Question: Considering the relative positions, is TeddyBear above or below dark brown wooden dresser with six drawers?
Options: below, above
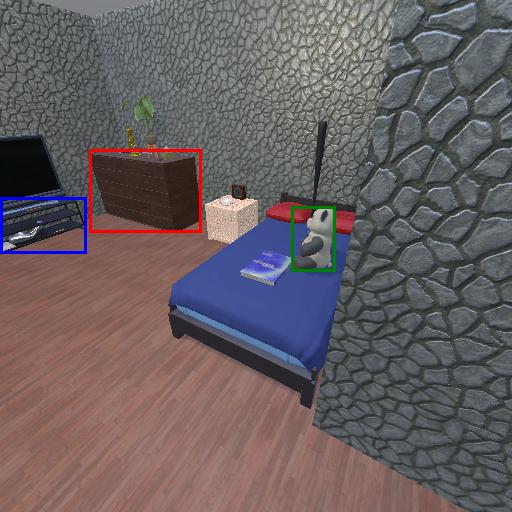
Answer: below